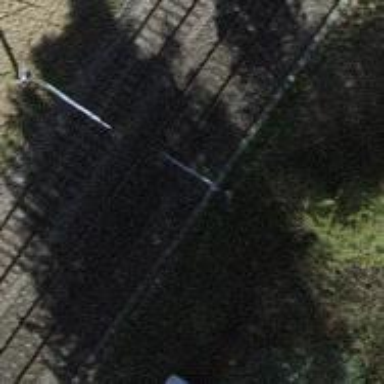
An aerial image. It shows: Railway with electrified contact lines.